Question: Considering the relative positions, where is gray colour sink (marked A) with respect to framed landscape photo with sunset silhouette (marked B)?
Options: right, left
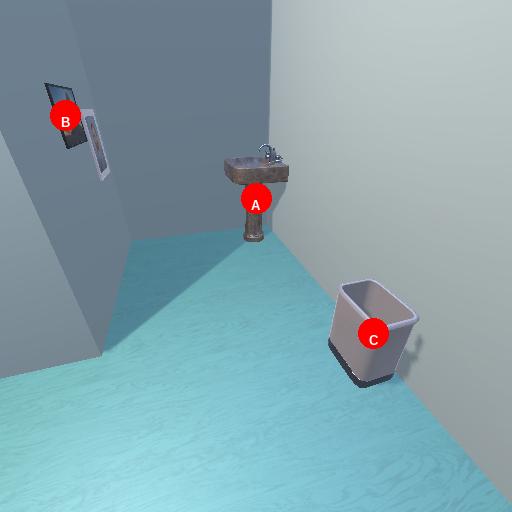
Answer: right